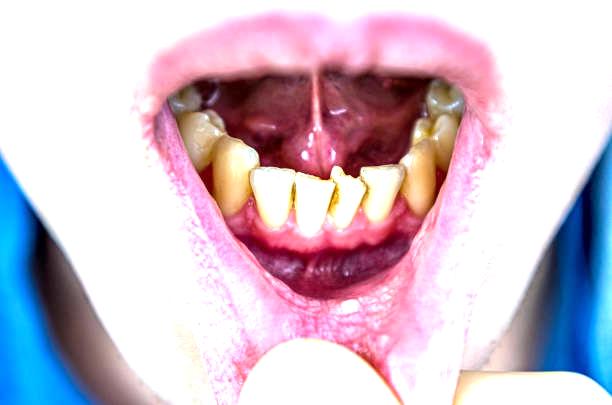
Condition: Gingivitis